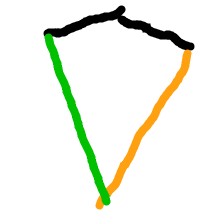
Shape: kite